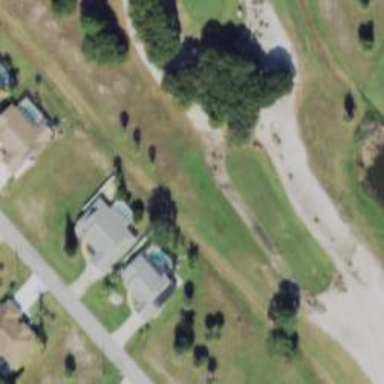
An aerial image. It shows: Path used for both walking and golf.